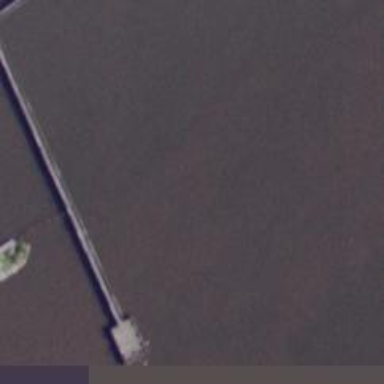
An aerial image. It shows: Man-made pier.